Here is the time-frequency (STFT) view of a rotor kit's vibration measurement. Determine the machine's mechanical condition. Answer with exactly one of: normal, misalignment, unbalance, looseness.
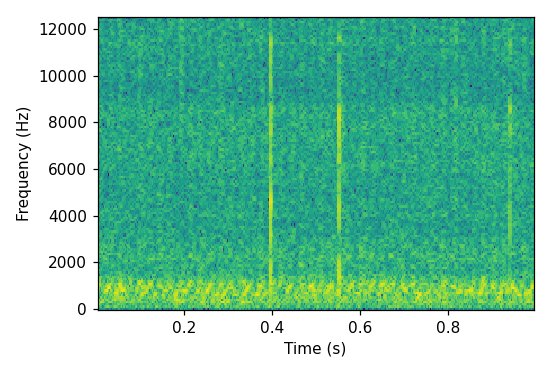
Answer: unbalance